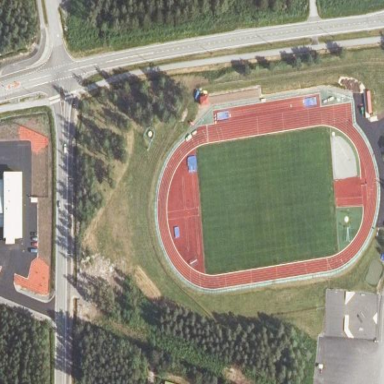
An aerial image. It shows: Sports center designed for athletics on leisure land.